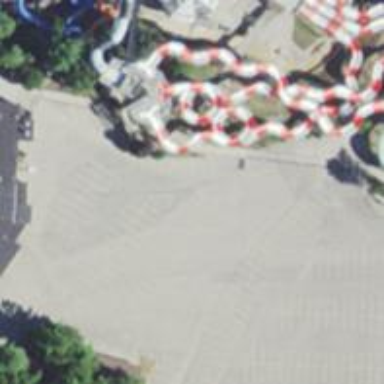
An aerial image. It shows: Water slide attraction.